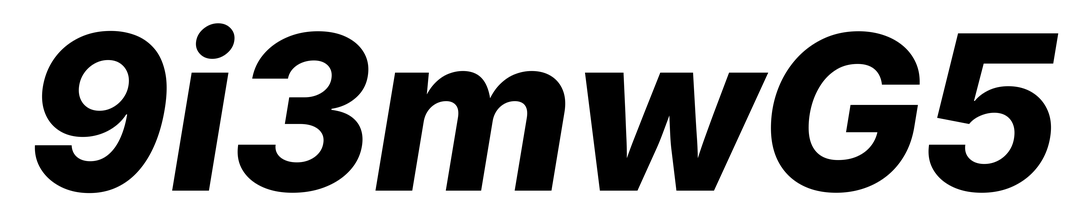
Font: Inter-Italic_ExtraBold_Italic